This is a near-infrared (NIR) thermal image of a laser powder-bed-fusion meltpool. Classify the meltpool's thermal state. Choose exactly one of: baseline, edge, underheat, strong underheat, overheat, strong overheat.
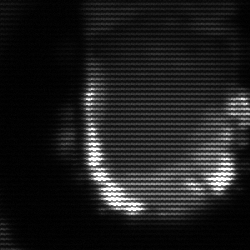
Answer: baseline